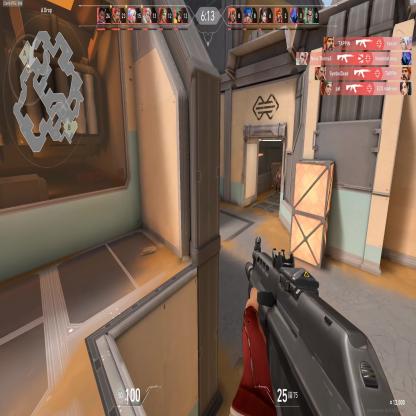
Label: enemy